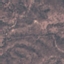
Land use / land cover class: HerbaceousVegetation